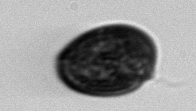
Label: Prorocentrum